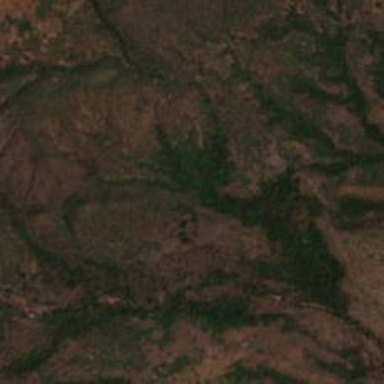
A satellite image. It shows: Forest area.